The picture encodes a bearing's raw vibration samples as pixel intensities in a 2-D grid. Determine the bearing's health state. Answer with exactly one of: normal, inner_race, outer_race, ball.
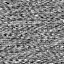
Answer: normal